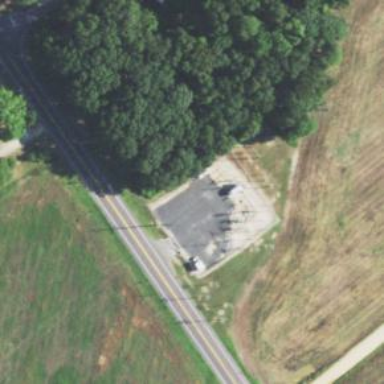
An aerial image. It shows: Substation for power supply.